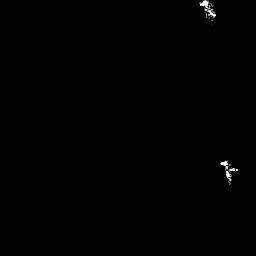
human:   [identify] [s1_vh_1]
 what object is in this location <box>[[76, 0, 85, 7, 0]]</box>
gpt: <ref>1 small ship at the top right</ref>